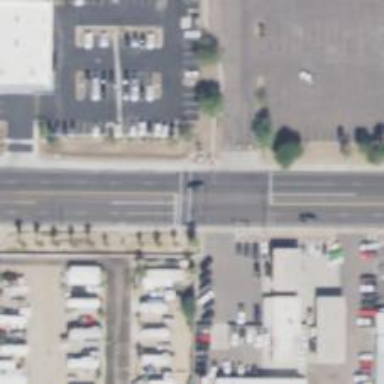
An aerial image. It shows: Solid stop line on the road marking.